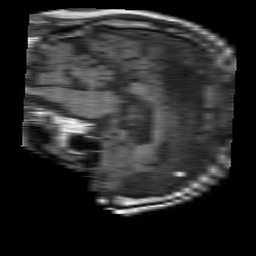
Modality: T1w
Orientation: sagittal
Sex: male
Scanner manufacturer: philips
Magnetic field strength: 1.5 T
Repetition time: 0.55 s
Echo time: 0.011 s